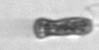
Label: Euglena